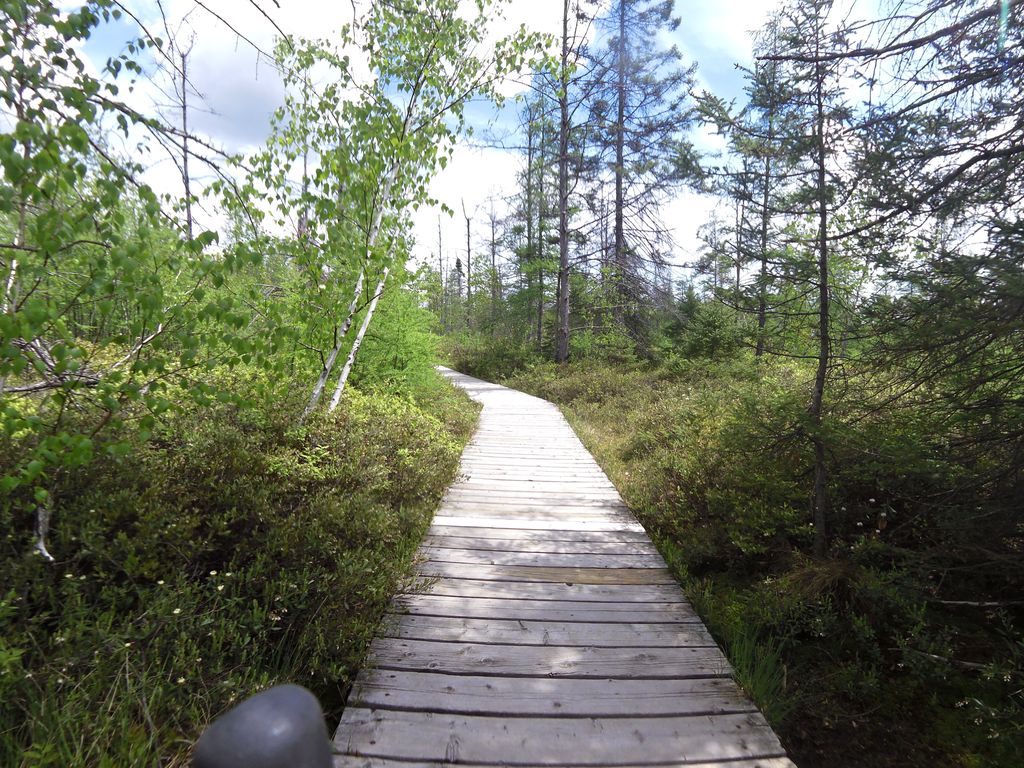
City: ottawa-gatineau